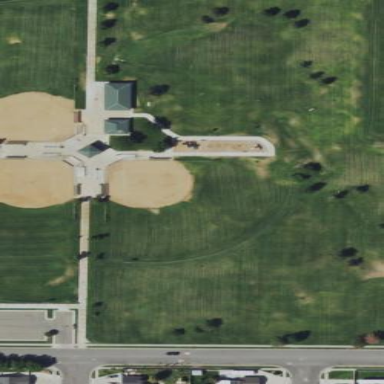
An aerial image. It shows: Grass pitch designated for softball games.